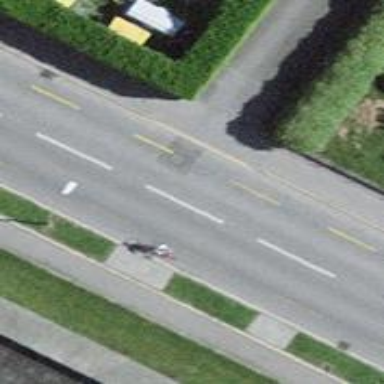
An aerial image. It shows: Tertiary road with asphalt surface including cycle lane.